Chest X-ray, PA view. Patient: 63 years old, sex F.
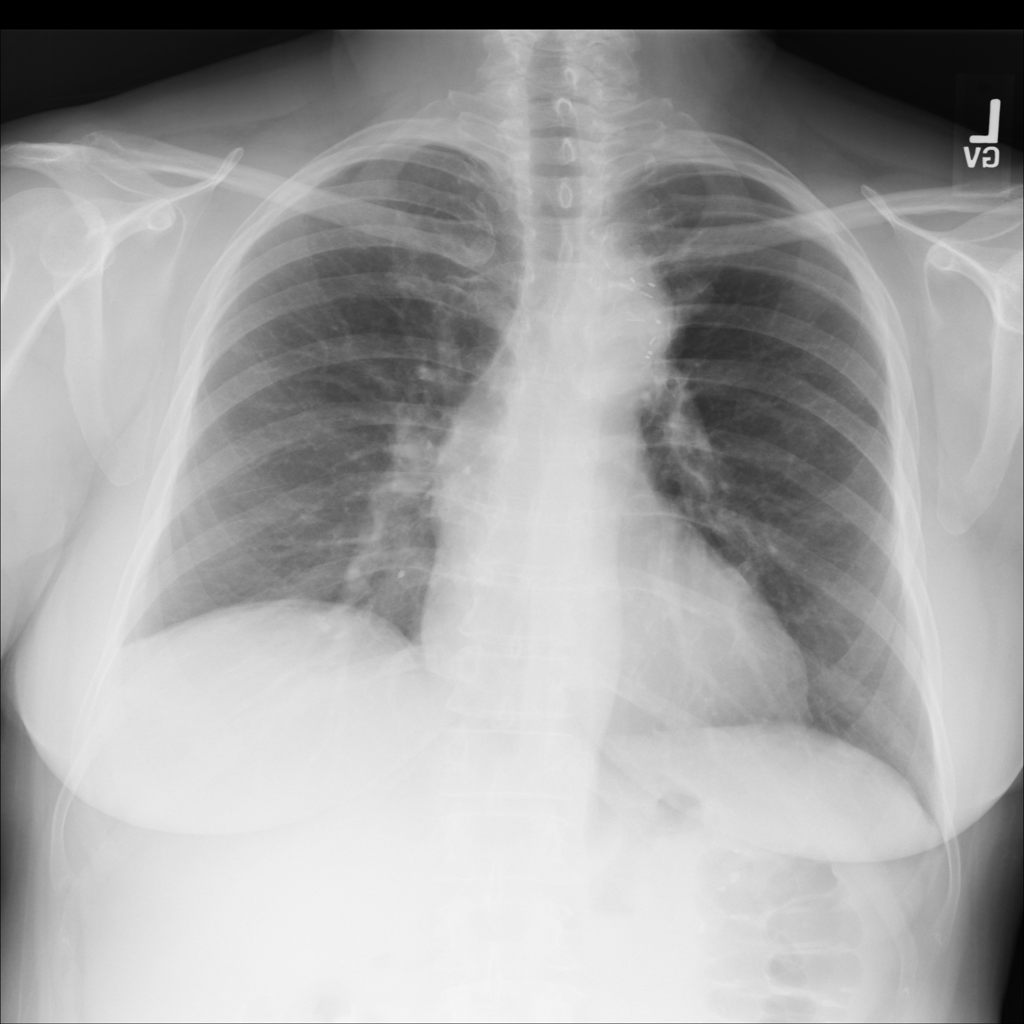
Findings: No Finding